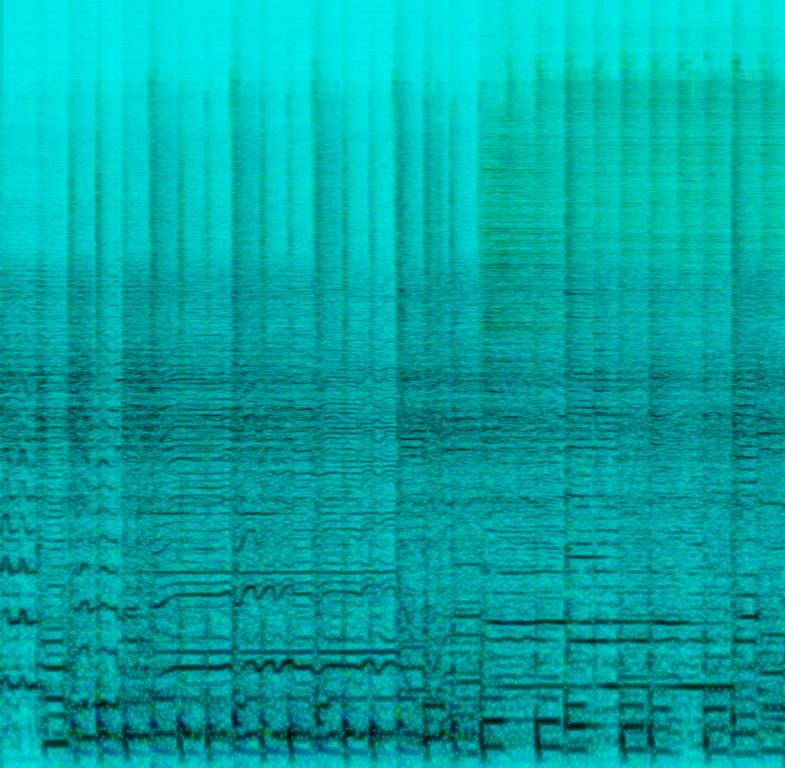
This slow blues song features a distortion guitar playing a guitar solo and the song is in 6/8 time signature. This is accompanied by a bass guitar playing a descending bassline. The percussion is playing a simple beat over a 6/8 time signature with a roll at the end of the bar. There are no voices in this song. This song can be played in a spy movie in a scene when a plan is being executed.